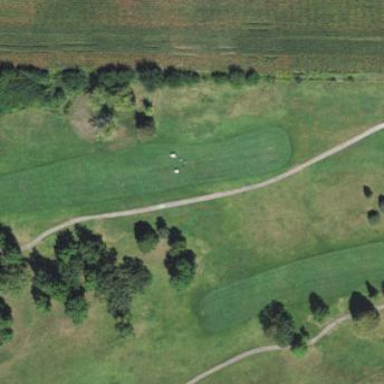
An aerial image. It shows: Grassy area designated as golf fairway.